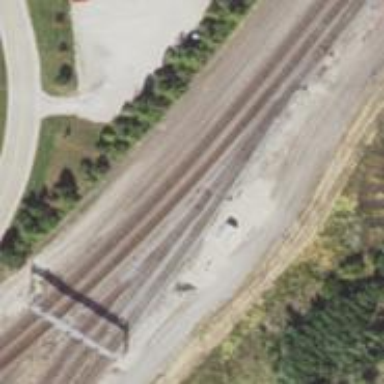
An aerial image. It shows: Railway yard in service.